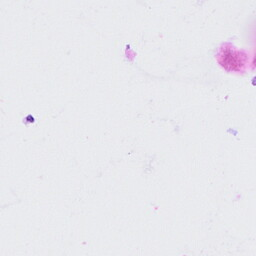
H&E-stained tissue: Cervix